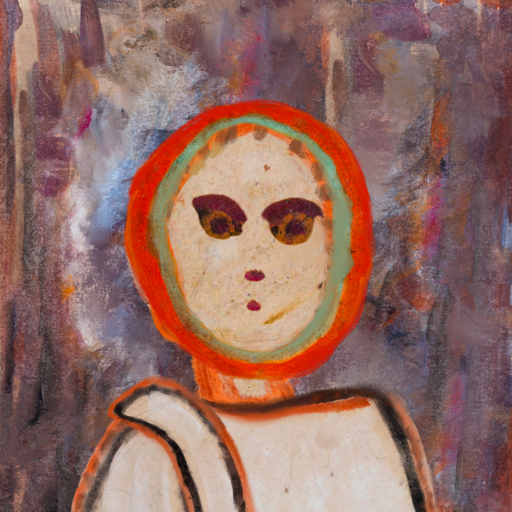
Background: Hypocrite, Head And Neck Front: Rupkatha, Face Front: Doll, Bust: Roy_Bahadur, Hair Front: Sisters, Head Accessory: Blank, Second Necklace: Blank, Necklace: Blank, Baby: Blank